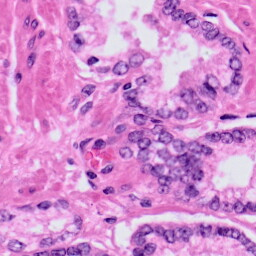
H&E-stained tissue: Prostate